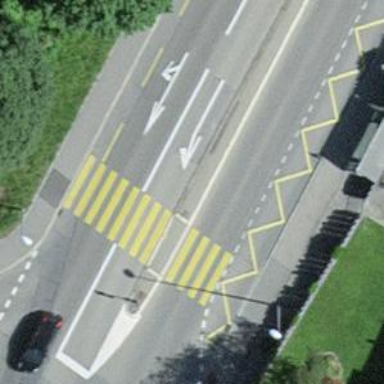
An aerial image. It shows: Zebra crossing with island in the middle.